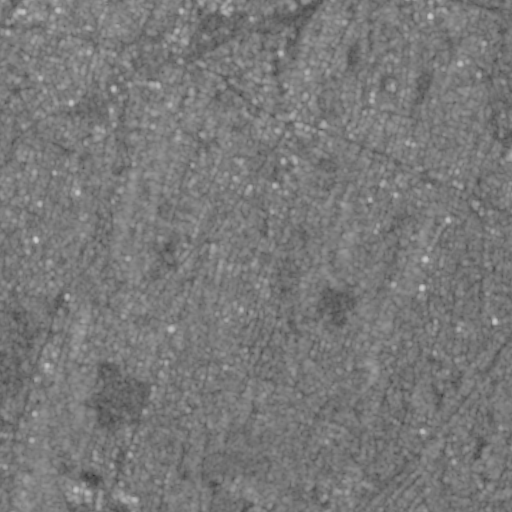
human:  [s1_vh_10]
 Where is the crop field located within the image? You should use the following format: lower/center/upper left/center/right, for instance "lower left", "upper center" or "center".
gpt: The crop field is located in the center of the image.
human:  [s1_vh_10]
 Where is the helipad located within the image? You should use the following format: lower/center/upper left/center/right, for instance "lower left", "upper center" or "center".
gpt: The helipad is located in the upper left of the image.
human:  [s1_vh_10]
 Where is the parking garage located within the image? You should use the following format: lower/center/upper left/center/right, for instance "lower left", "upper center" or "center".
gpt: The parking garage is located in the upper left of the image.
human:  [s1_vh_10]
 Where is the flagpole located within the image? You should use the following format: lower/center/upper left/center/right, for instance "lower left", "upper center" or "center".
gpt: The flagpole is located in the upper left of the image.
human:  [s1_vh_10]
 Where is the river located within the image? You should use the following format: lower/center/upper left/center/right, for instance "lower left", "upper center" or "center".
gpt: The river is located in the lower left of the image.
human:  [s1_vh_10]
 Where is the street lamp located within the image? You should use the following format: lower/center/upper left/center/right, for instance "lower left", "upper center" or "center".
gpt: The street lamp is located in the upper left of the image.
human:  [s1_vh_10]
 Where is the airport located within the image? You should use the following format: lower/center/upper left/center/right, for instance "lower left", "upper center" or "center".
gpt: There is no airport in the image.

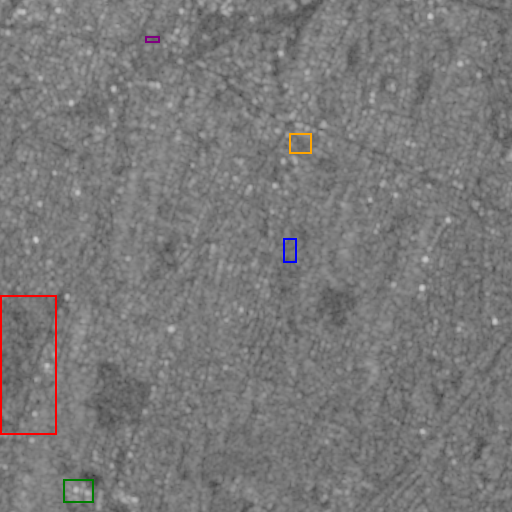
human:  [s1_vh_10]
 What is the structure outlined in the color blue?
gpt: The structure outlined in blue is a crop field.
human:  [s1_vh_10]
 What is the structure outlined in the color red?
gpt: The structure outlined in red is a park.
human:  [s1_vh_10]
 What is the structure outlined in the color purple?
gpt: The structure outlined in purple is a parking garage.
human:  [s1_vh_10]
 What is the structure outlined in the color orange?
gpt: The structure outlined in orange is a parking lot.
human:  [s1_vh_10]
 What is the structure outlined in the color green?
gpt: The structure outlined in green is a building.
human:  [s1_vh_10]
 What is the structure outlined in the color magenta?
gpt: There is no magenta outline.